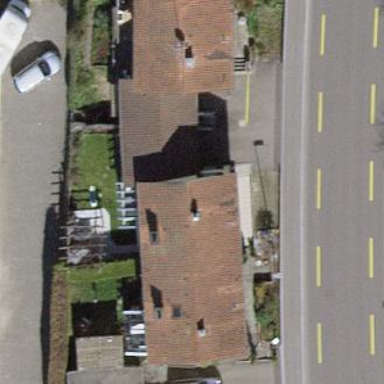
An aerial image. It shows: Semidetached house with gabled roof.